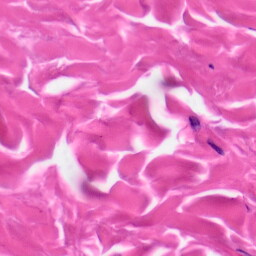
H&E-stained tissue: Skin